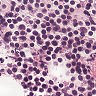
Metastatic tissue present: no